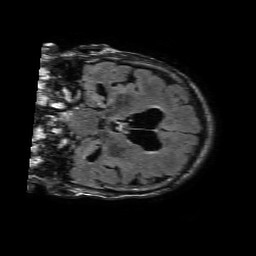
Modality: FLAIR
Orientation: coronal
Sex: female
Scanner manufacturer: philips
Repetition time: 11 s
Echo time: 0.125 s